Interaction volume radius: 5 \u00c5
Interaction volume height: 30 \u00c5
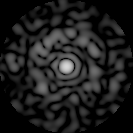
Disorder parameter: 0.8199